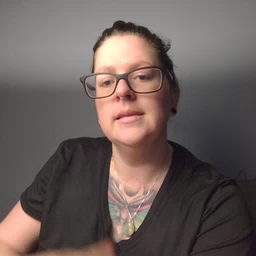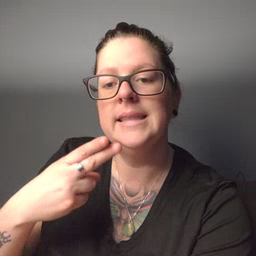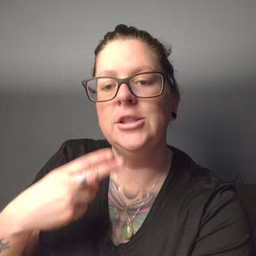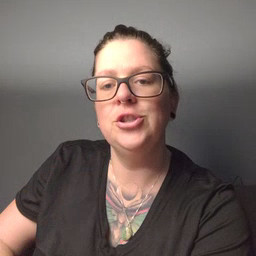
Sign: scissors